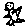
Label: bird